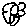
Label: flower